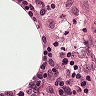
Metastatic tissue present: no